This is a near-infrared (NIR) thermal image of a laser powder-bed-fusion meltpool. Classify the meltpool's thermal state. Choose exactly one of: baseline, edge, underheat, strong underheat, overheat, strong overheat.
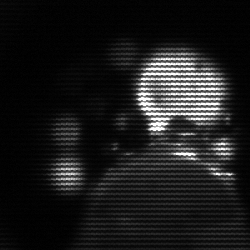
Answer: baseline